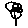
Label: flower